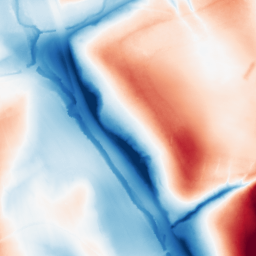
Category: classical
Decomposition family: gaussian_anisotropic
Decomposition parameters: sigma_x: 50
sigma_y: 2
Upsampling method: lanczos
Upsampling parameters: scale: 2
Upsampling scale: 2